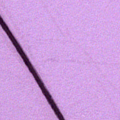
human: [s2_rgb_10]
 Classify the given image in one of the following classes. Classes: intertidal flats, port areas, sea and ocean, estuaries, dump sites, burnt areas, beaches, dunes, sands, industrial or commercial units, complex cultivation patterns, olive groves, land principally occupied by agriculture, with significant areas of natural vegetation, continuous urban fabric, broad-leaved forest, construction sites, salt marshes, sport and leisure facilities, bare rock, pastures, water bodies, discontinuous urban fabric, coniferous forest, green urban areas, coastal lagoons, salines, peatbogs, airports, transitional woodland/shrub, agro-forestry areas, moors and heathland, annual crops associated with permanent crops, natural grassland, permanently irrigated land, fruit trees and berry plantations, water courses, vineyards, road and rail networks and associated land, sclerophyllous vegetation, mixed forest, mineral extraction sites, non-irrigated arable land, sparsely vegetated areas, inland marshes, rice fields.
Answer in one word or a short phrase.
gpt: sea and ocean